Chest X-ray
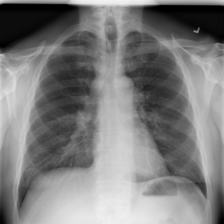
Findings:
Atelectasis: negative
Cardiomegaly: negative
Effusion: negative
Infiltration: positive
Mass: negative
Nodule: positive
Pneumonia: negative
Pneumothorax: negative
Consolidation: negative
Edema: negative
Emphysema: negative
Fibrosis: negative
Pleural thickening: negative
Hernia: negative